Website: lowes
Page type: billing-address
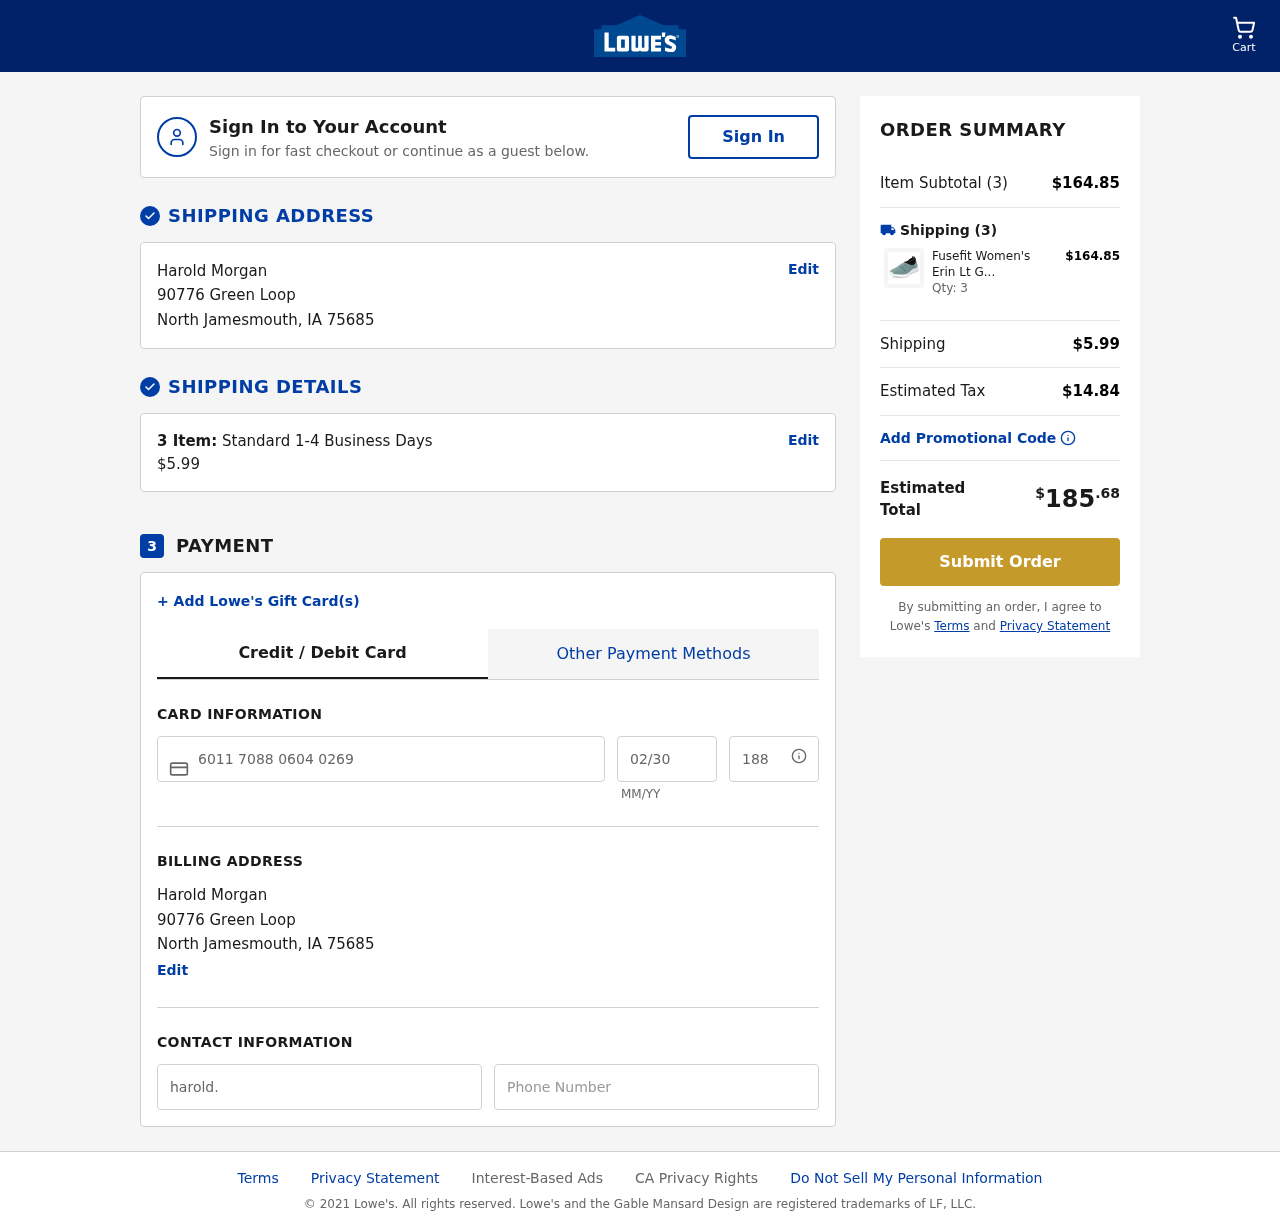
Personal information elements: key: PII_CARD_CVV
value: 188
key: PII_CARD_EXPIRY
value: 02/30
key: PII_CARD_NUMBER
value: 6011 7088 0604 0269
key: PII_CITY
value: North Jamesmouth
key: PII_EMAIL
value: harold.morgan@gmail.com
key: PII_FULLNAME
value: Harold Morgan
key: PII_PHONE
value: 6684412445
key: PII_POSTCODE
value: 75685
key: PII_STATE_ABBR
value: IA
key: PII_STREET
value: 90776 Green Loop
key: PII_FULLNAME2
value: Harold Morgan
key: PII_STREET2
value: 90776 Green Loop
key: PII_CITY2
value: North Jamesmouth
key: PII_STATE_ABBR2
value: IA
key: PII_POSTCODE2
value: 75685
Product elements: key: PRODUCT1_NAME
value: Fusefit Women's Erin Lt Green Running Shoes-5 UK (38 EU) (6 US) (FFR-437)
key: PRODUCT1_PRICE
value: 54.95
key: PRODUCT1_QUANTITY
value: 3
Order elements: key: ORDER_NUM_ITEMS
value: Cart
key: ORDER_NUM_ITEMS
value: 3 Item:
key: ORDER_NUM_ITEMS
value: Item Subtotal (3)
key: ORDER_SHIPPING_COST
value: $5.99
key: ORDER_SUBTOTAL
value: $164.85
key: ORDER_TAX
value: $14.84
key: ORDER_TOTAL
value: $185.68